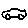
Label: car